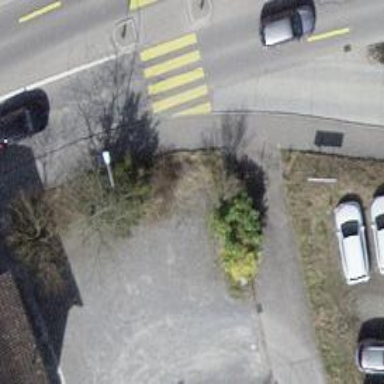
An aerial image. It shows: Bollard.